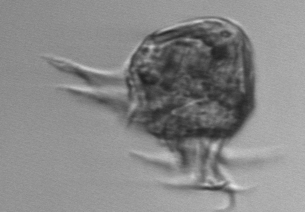
Label: Pelagostrobilidium